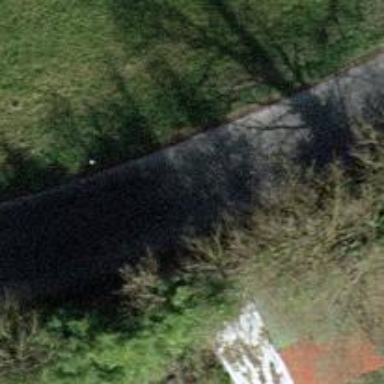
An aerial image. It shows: Unclassified asphalt road with no sidewalk.